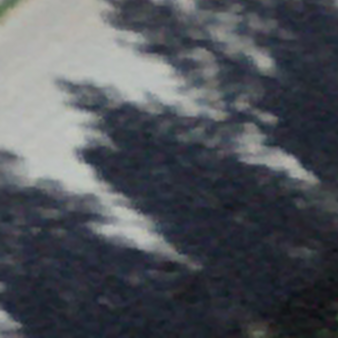
Label: other